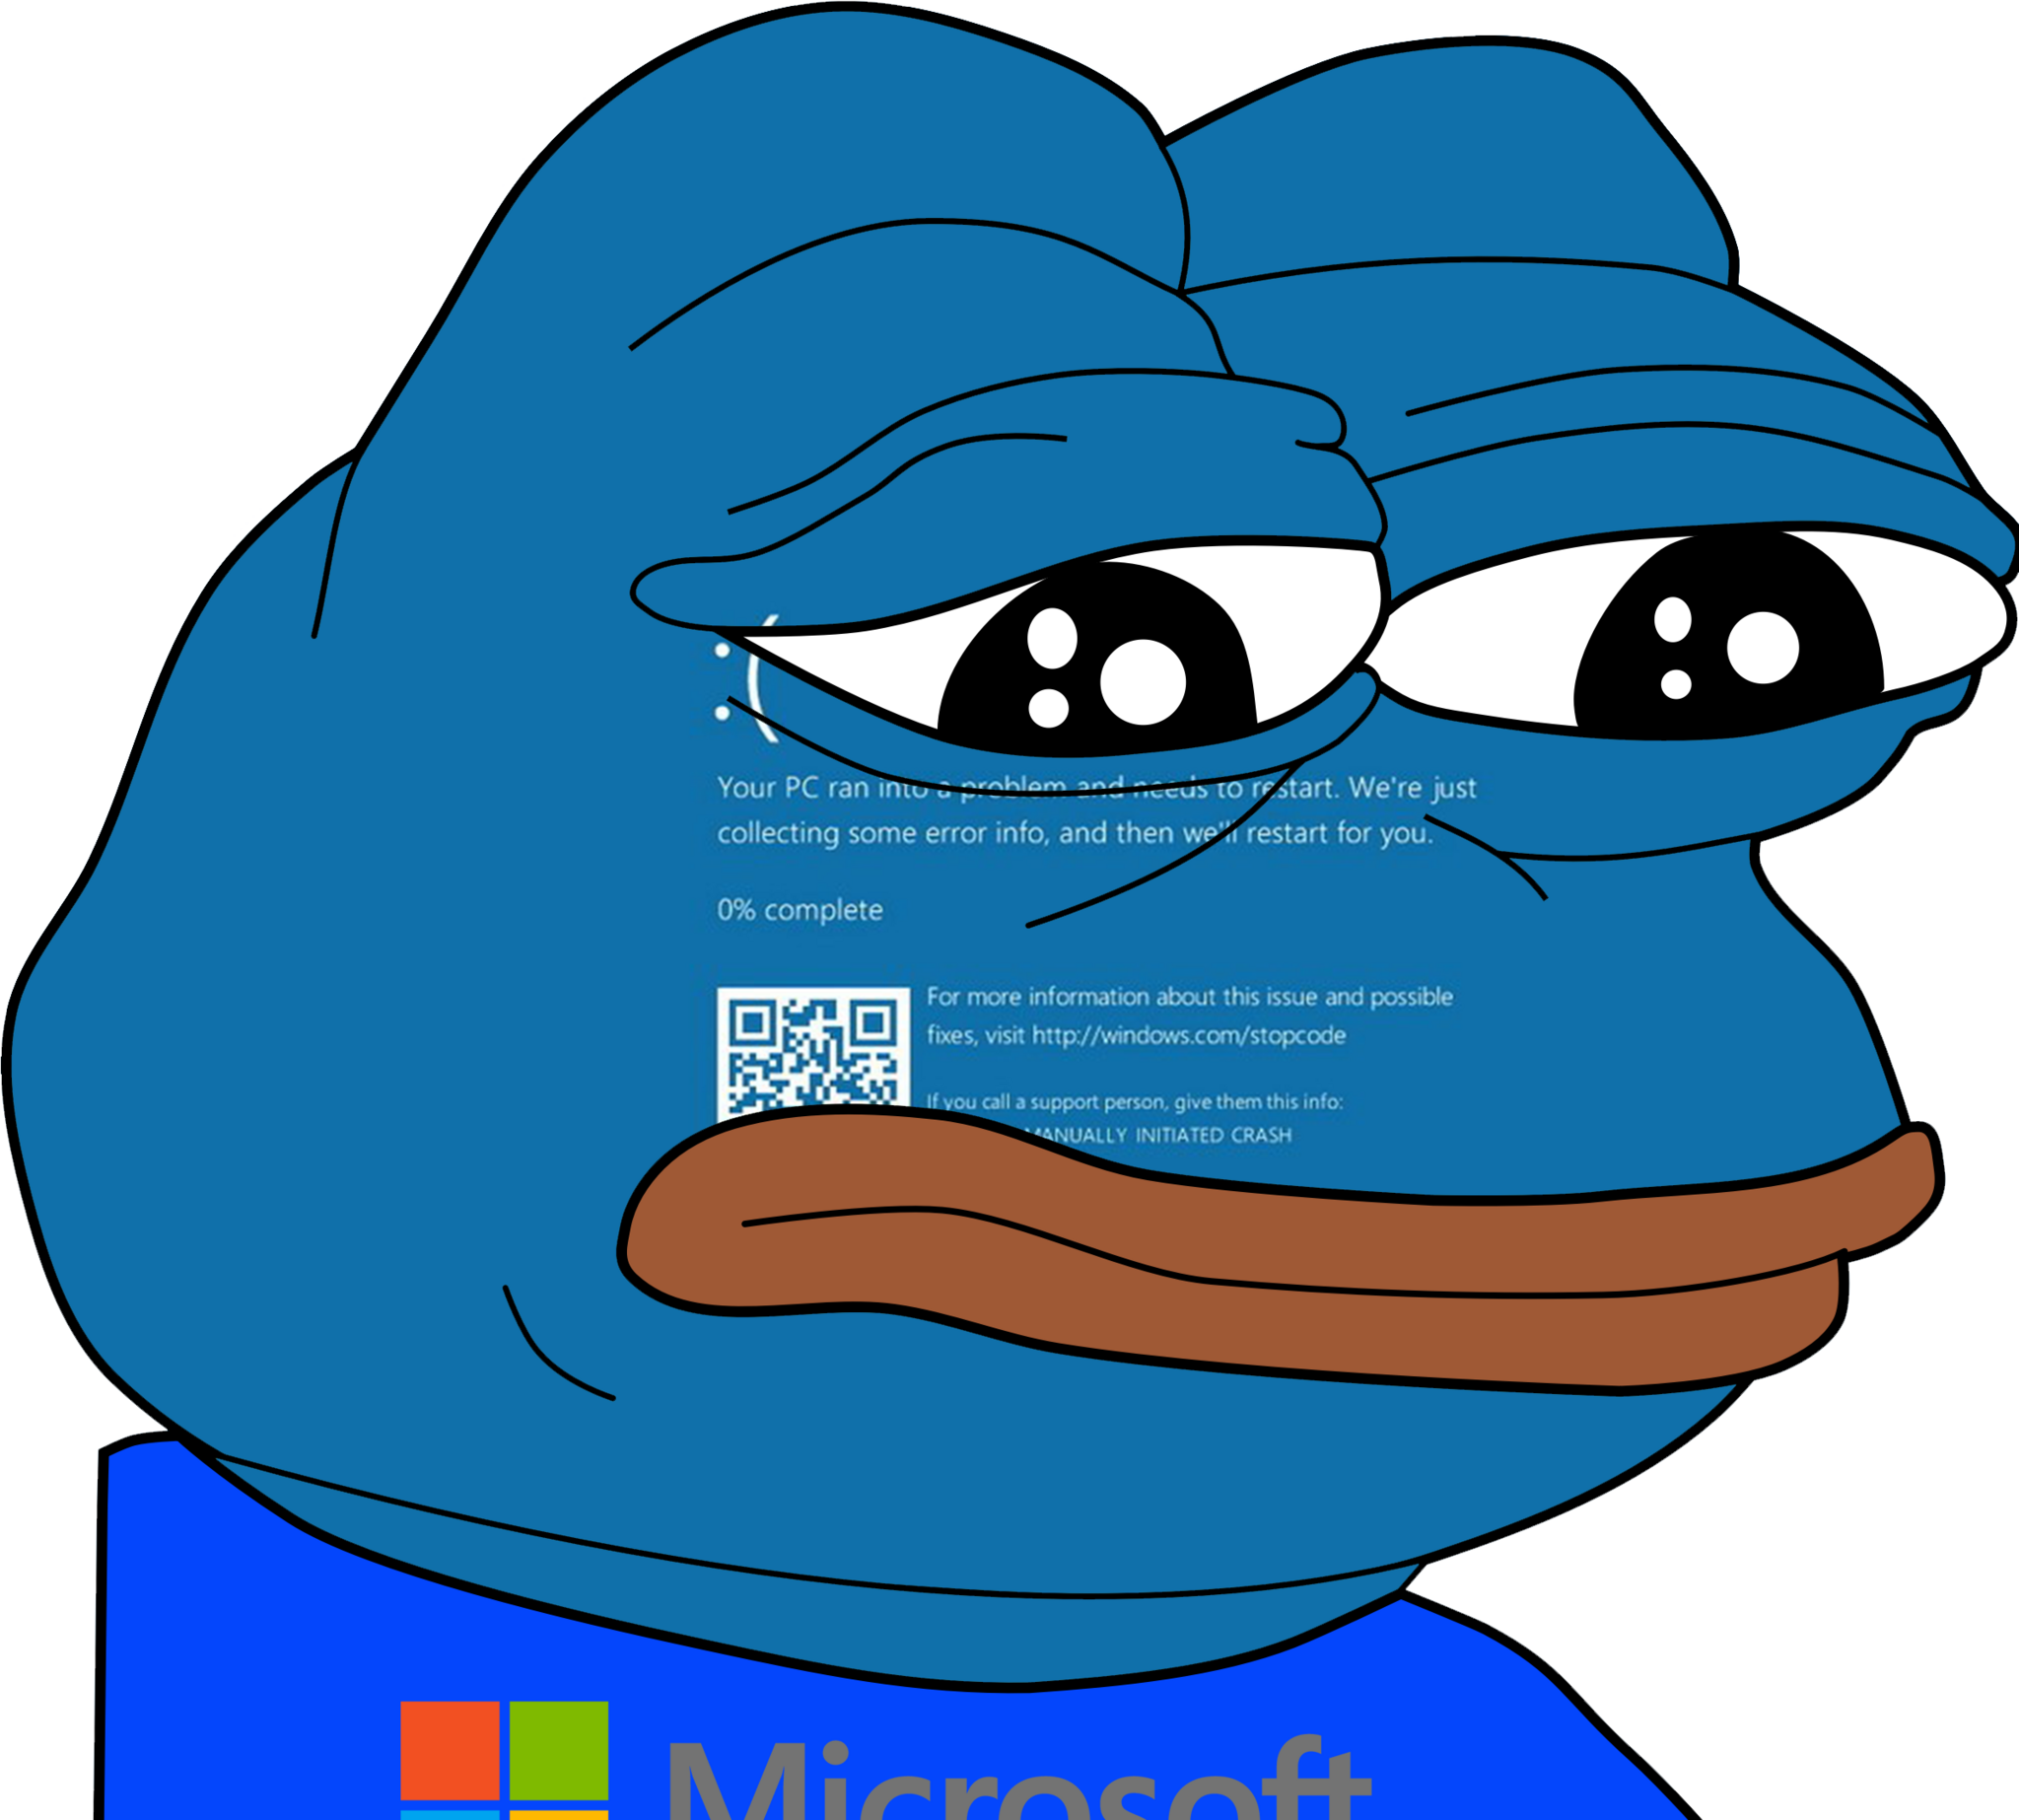
Label: 5_Pepe